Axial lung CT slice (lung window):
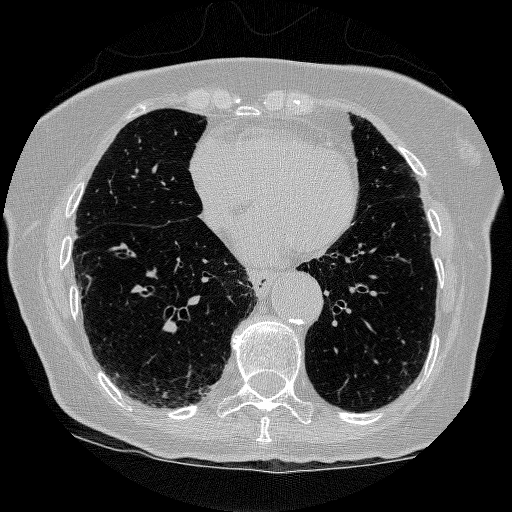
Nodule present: no